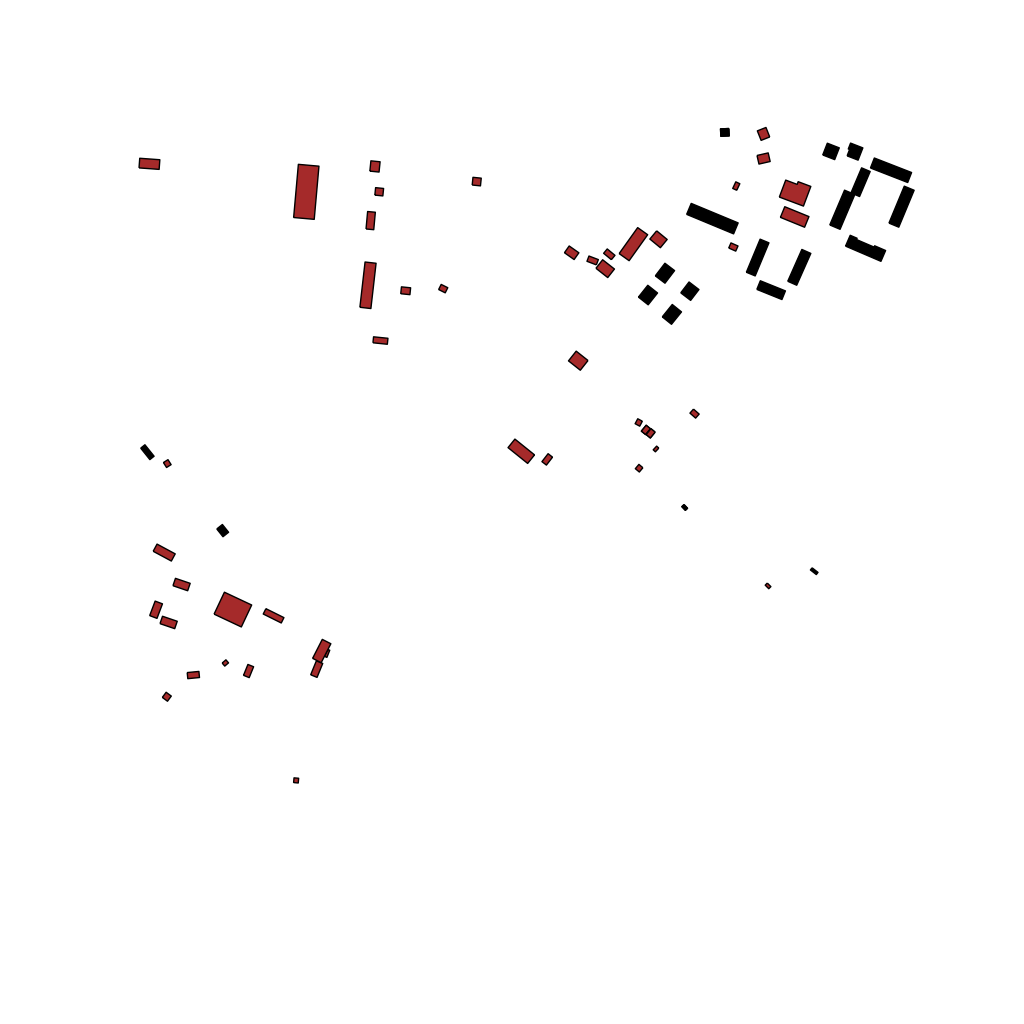
Tags: overhead vector_map, industrial, recreation, residential, soviet, individual_rise, low_rise, density_2, Building, Facility, 1.0 km²